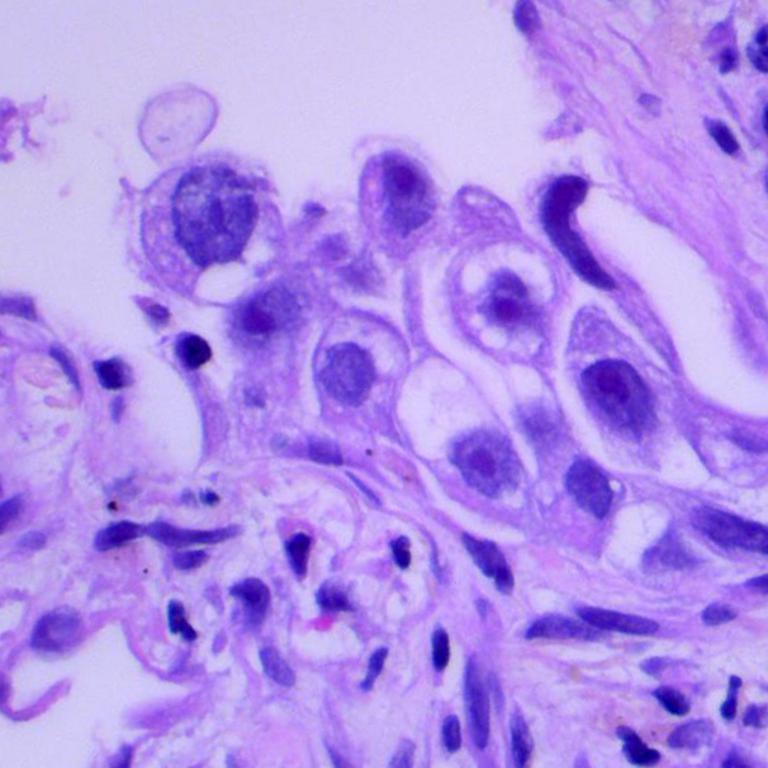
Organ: lung
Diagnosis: adenocarcinomas